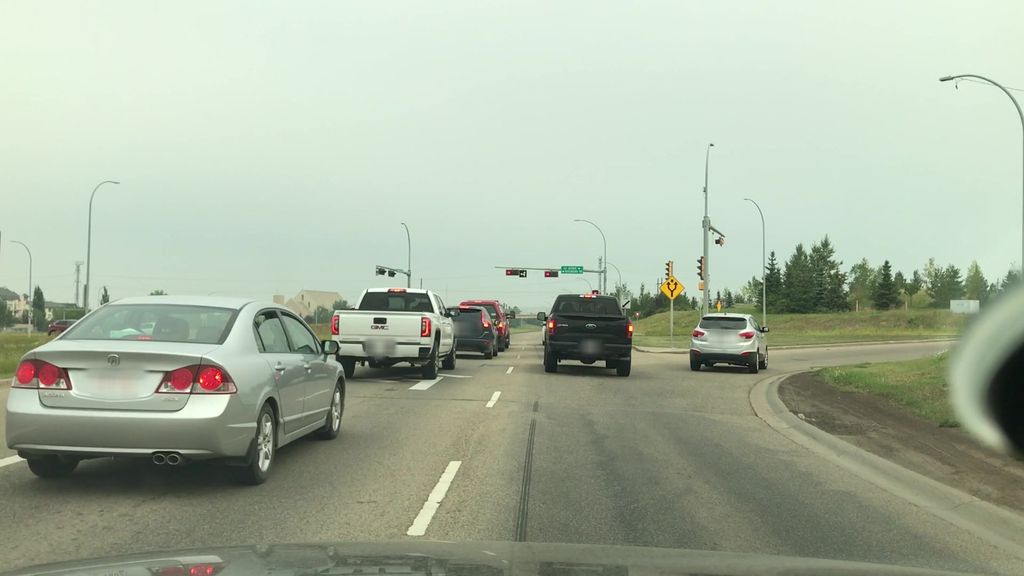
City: edmonton